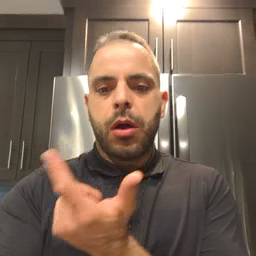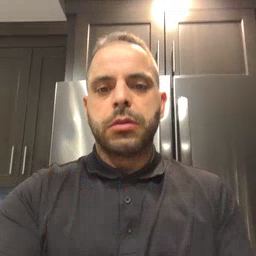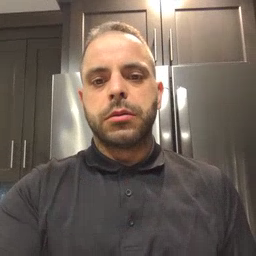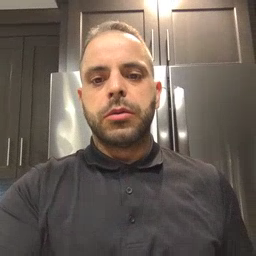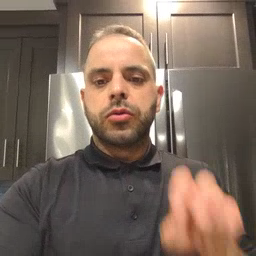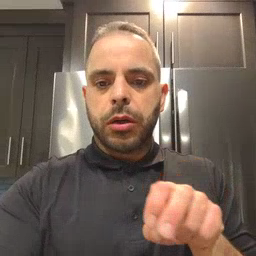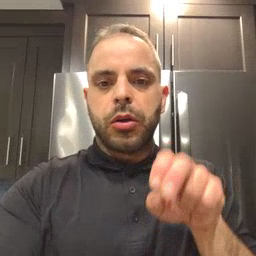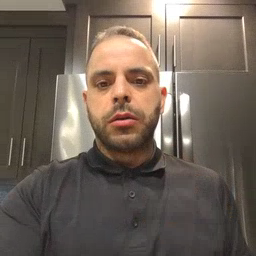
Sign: chair